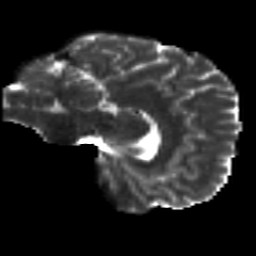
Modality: T2w
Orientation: sagittal
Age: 28
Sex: male
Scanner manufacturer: siemens
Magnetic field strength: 3 T
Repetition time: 8.8 s
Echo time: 0.085 s